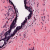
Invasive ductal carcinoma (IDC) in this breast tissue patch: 0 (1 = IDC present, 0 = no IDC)